Question: I have the following binary image:

In this binary image, there is a quadrilateral. However, due to poor pre-processing, there are some intervals in the contour of the quadrilateral, and in other words the quadrilateral is not closed. Then my question is how can I obtain the corners of the quadrilateral. If I can obtain the corners, I can perform projective correction on the original image and obtain a image with geometric distortion. Any ideas will be appreciated. The illustration image can be downloaded from <URL>.
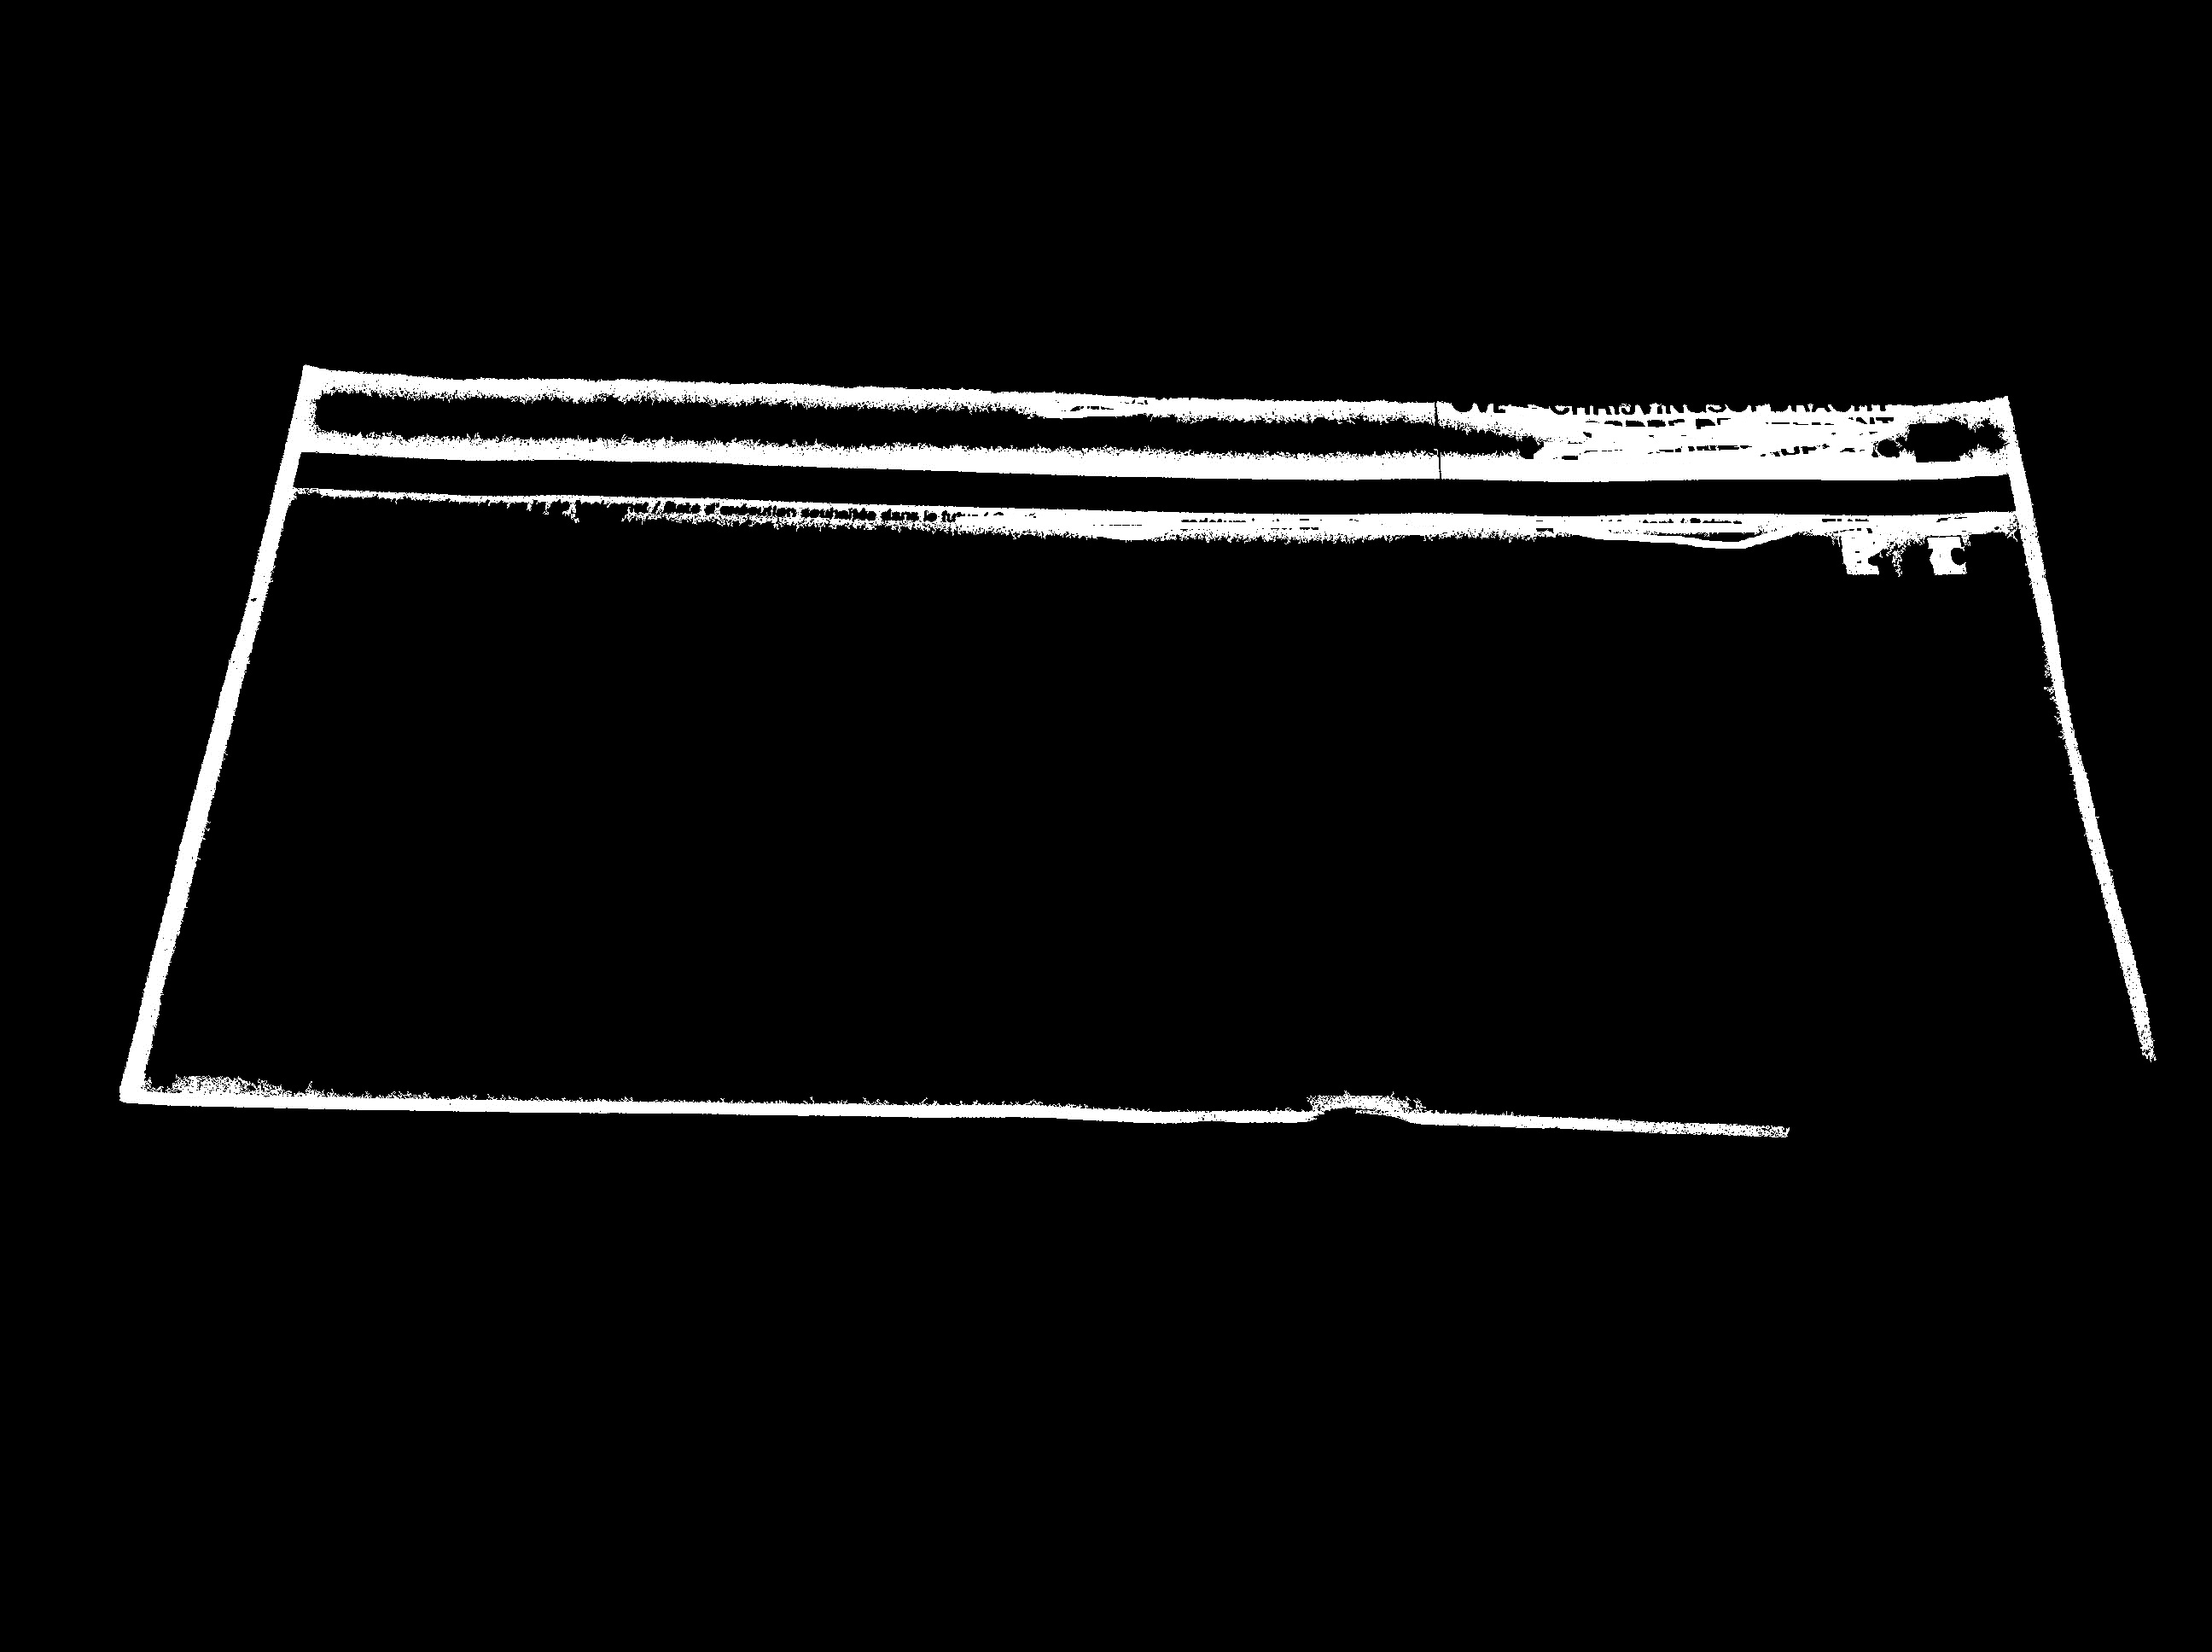
Answer: The best way to do it is to
- - -
This is also a classical way to implement chessboard corner detection in camera calibration routines by the way.
Why do I claim that it is the best? Because it can handle missing corners and noise on the corner positions, since fitting a line will "invent" missing points and average the error among the detected edge pixels.
There is also some "old" (from the 80's or 90's) NASA-funded benchmark for camera calibration that backs up this claim, but it is very hard to find online (I was lucky enough to read a hard copy in one of my previous jobs).